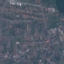
Label: Residential